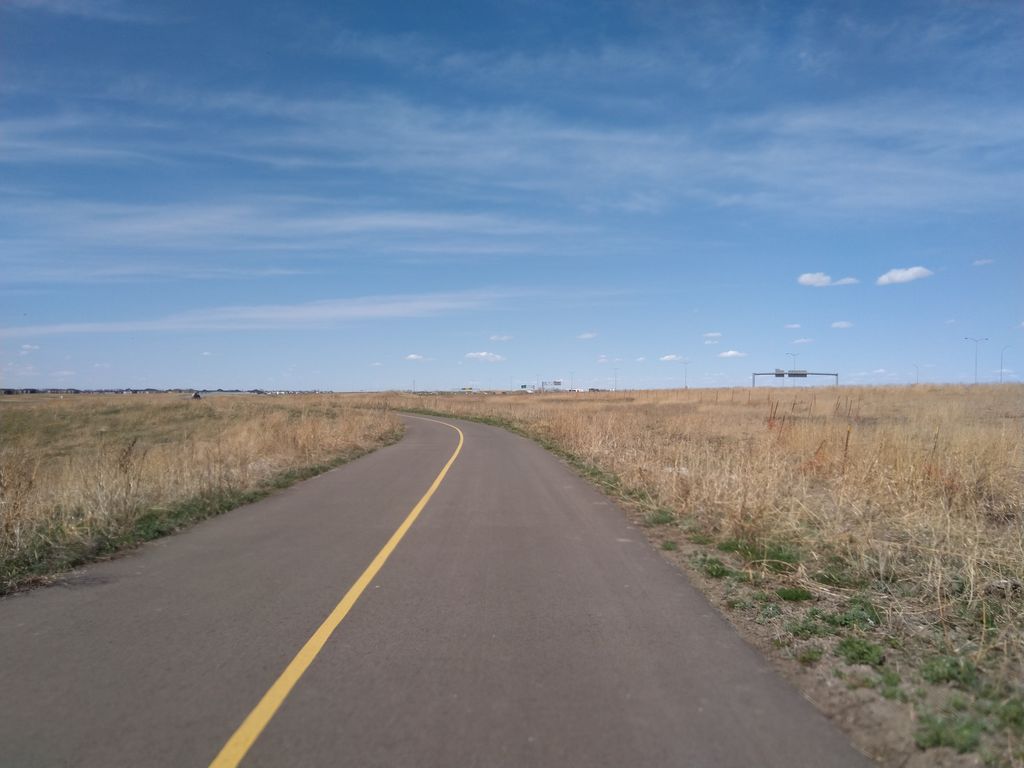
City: calgary